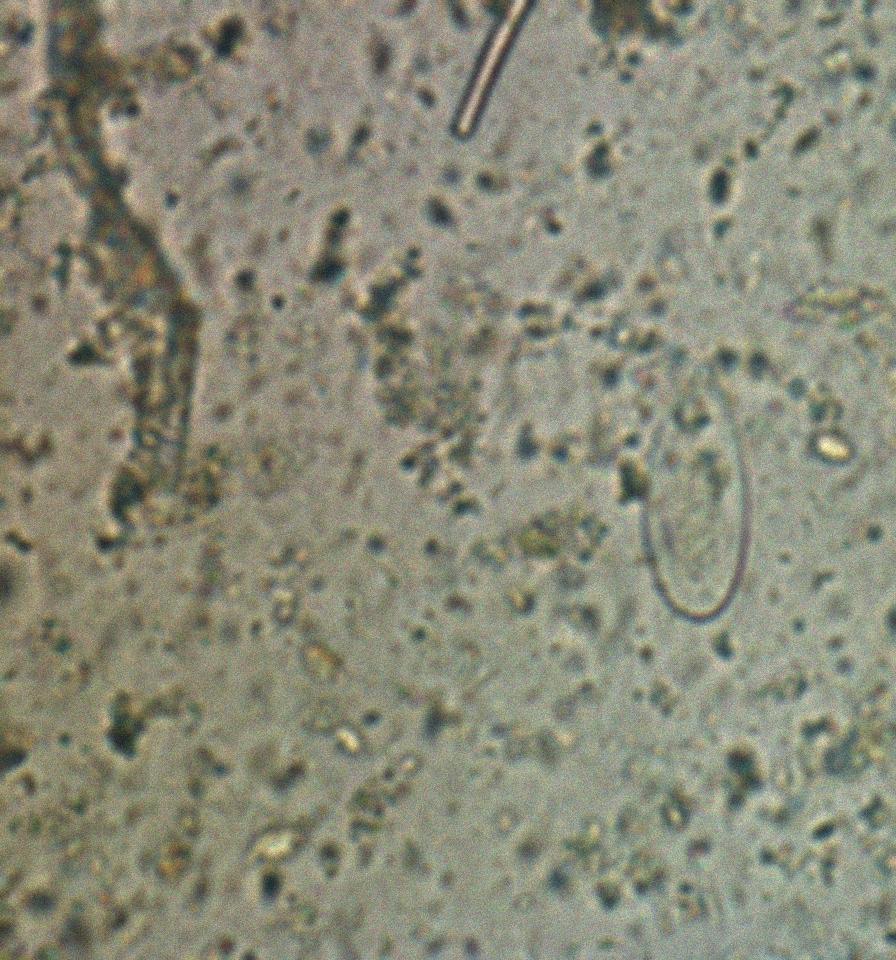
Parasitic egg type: Enterobius vermicularis